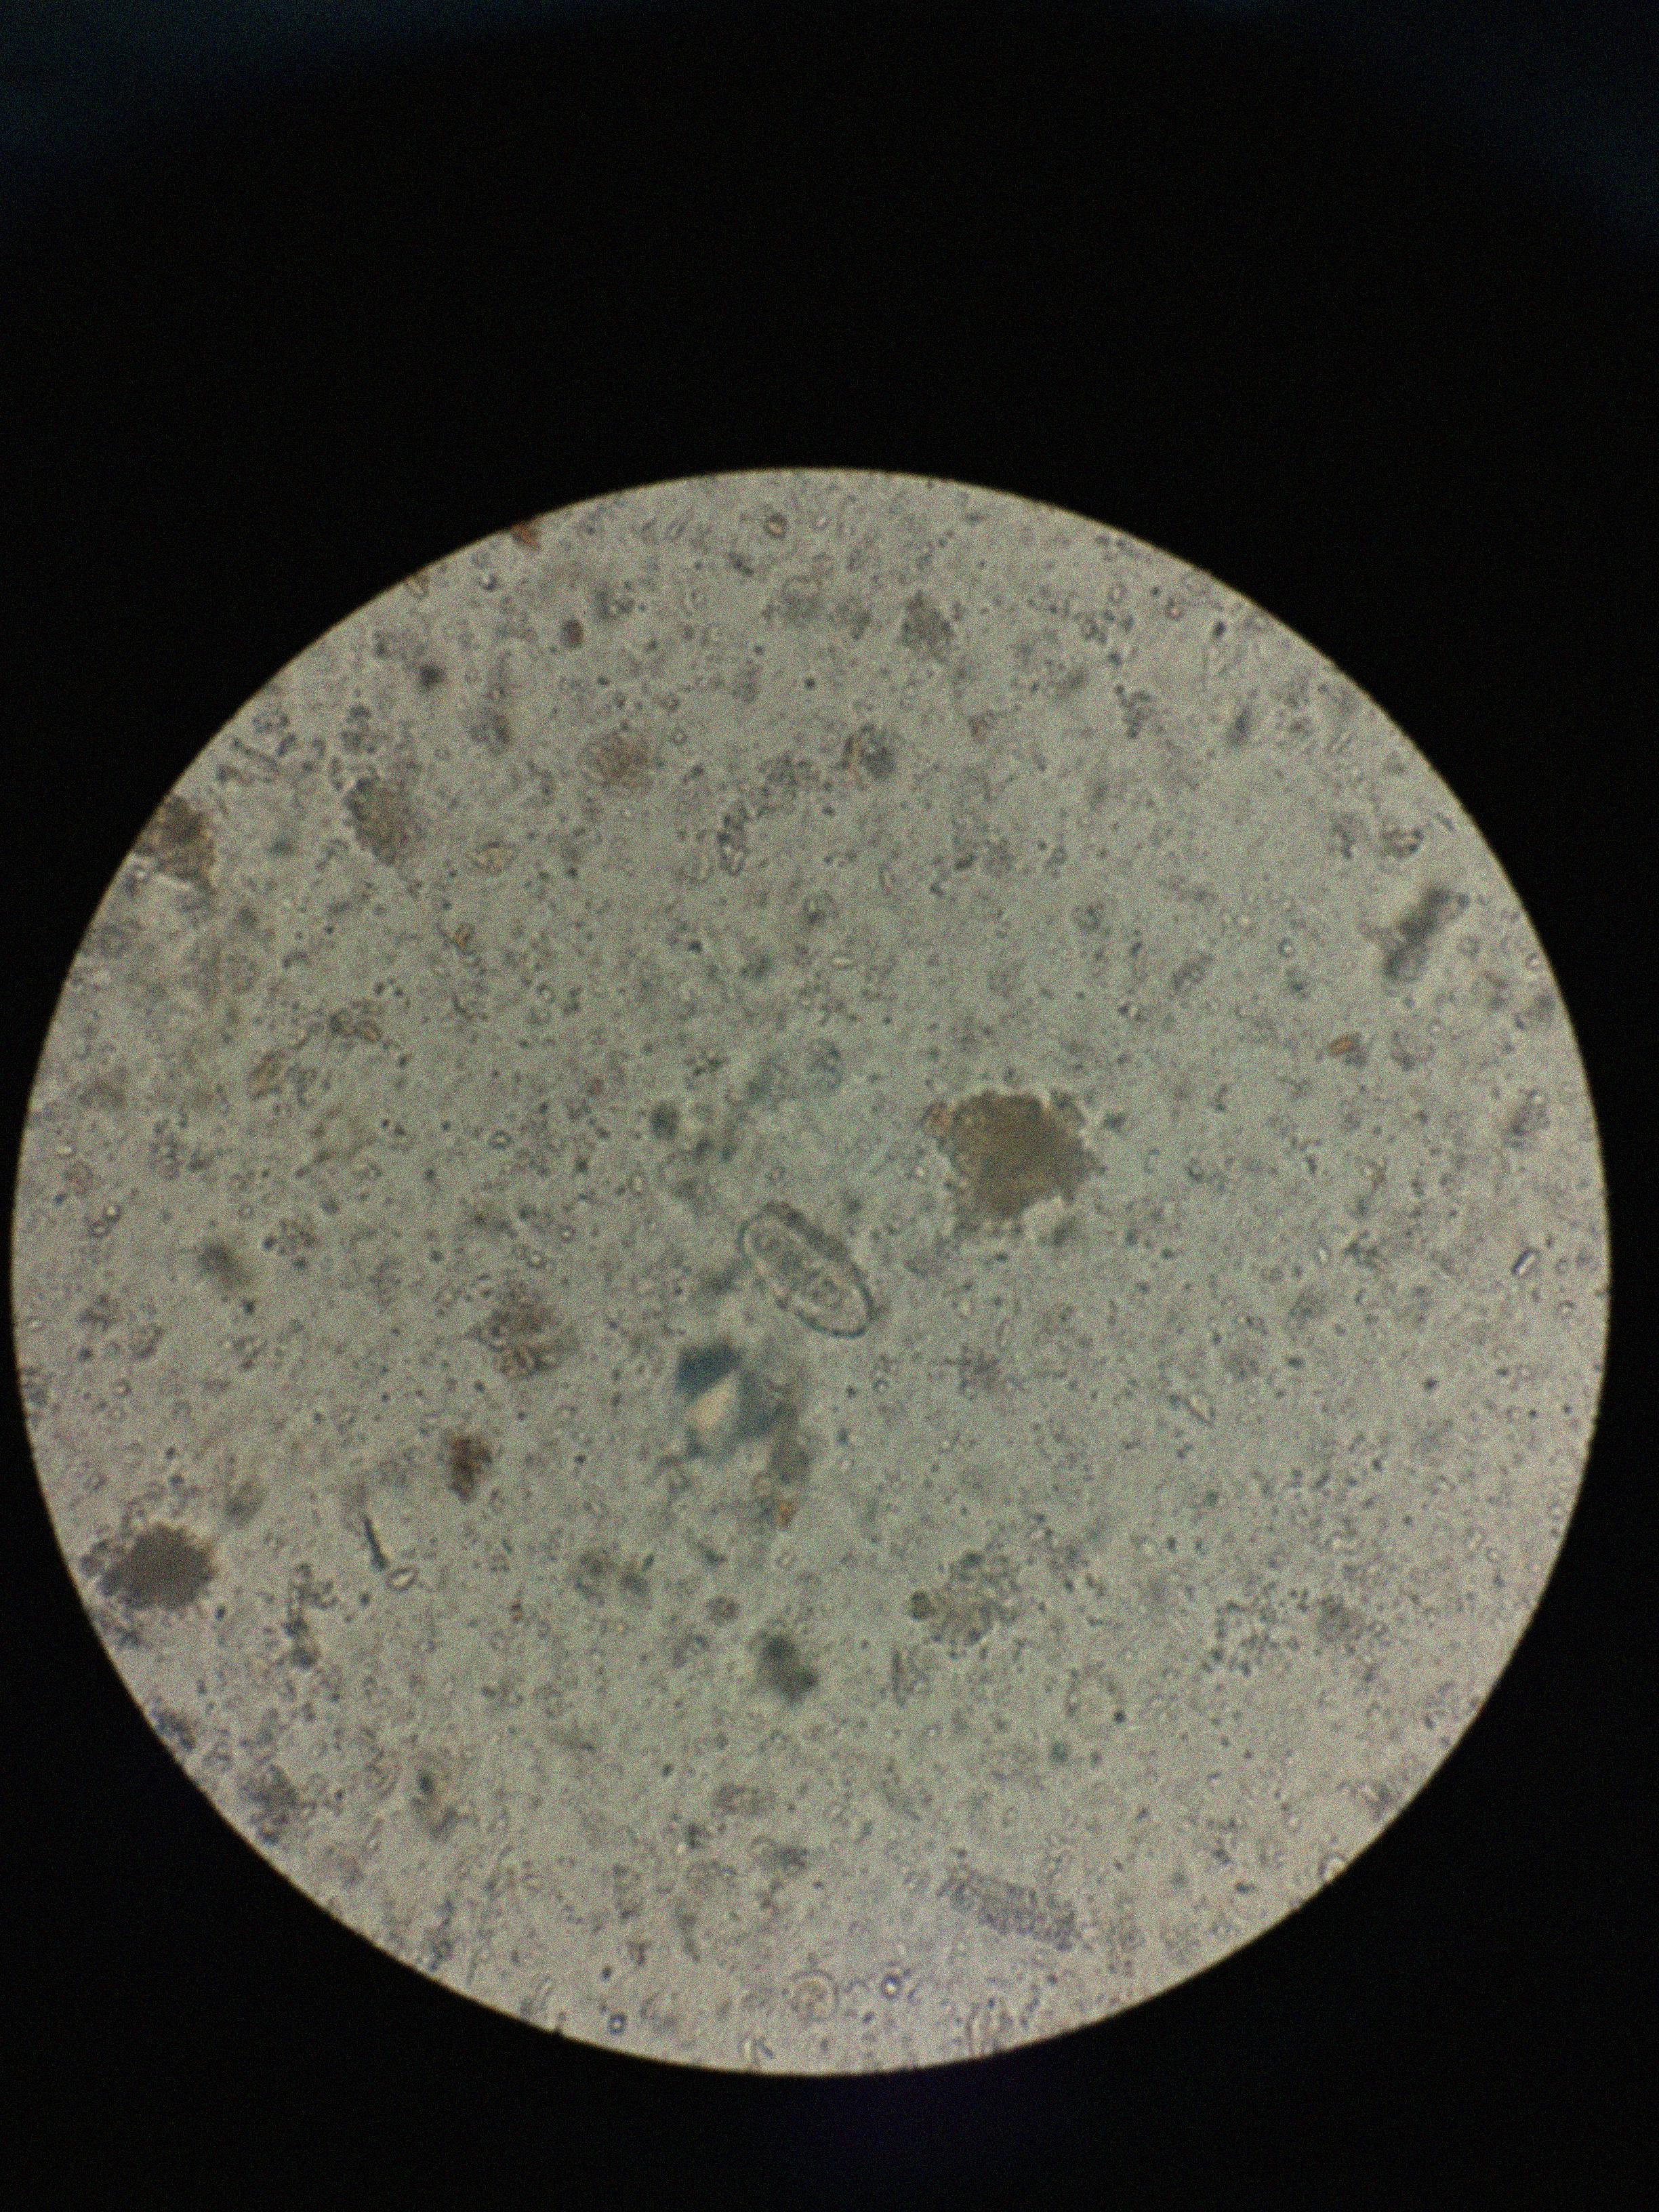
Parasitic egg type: Enterobius vermicularis